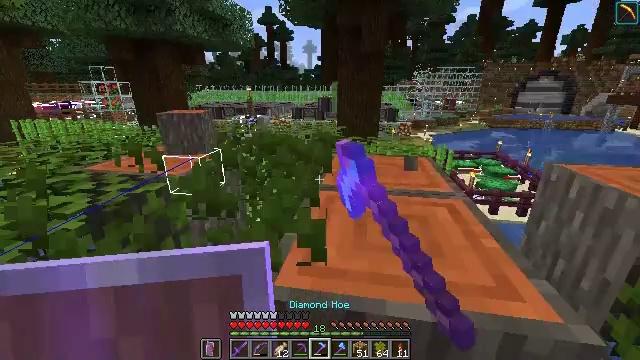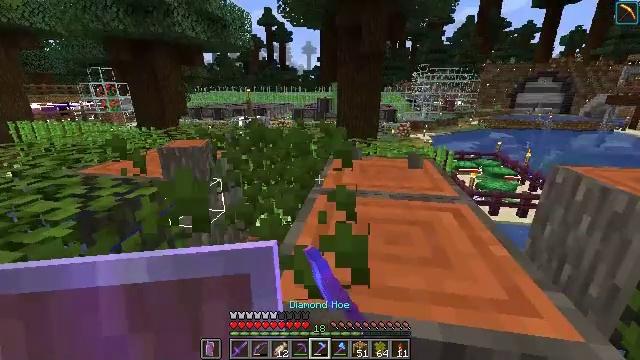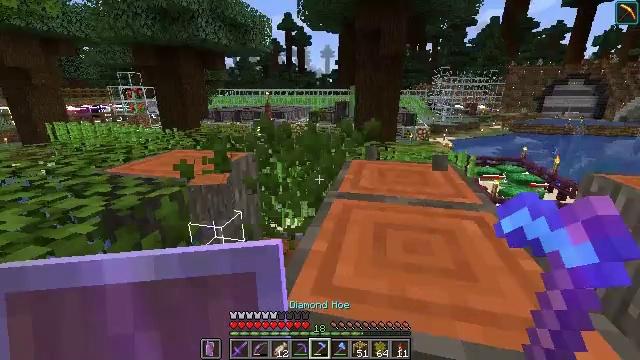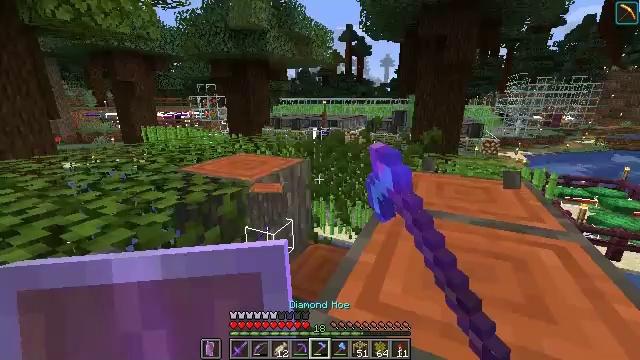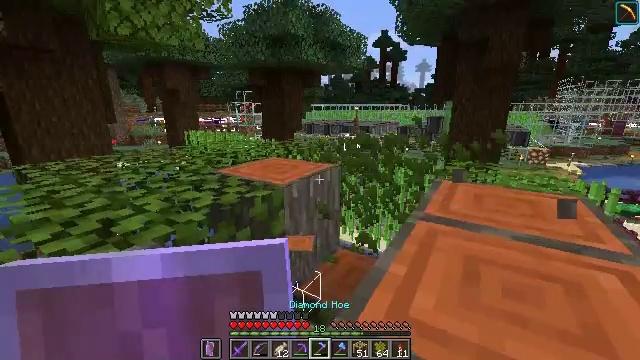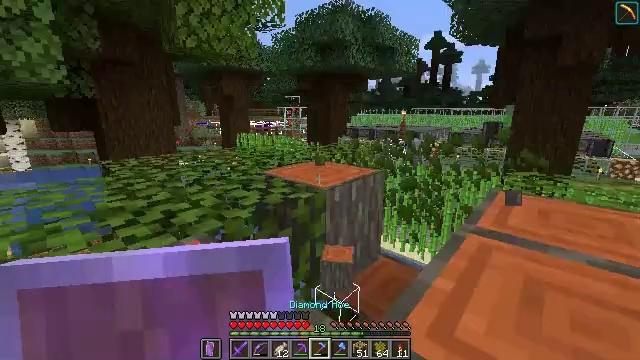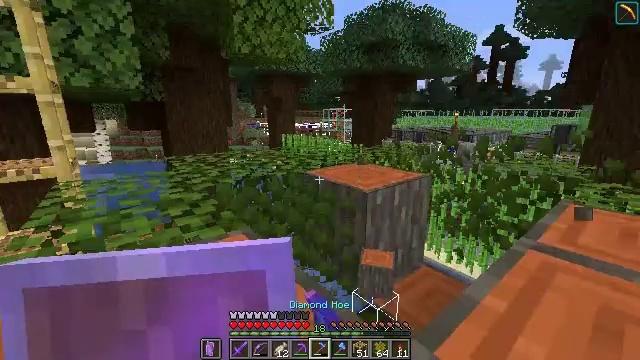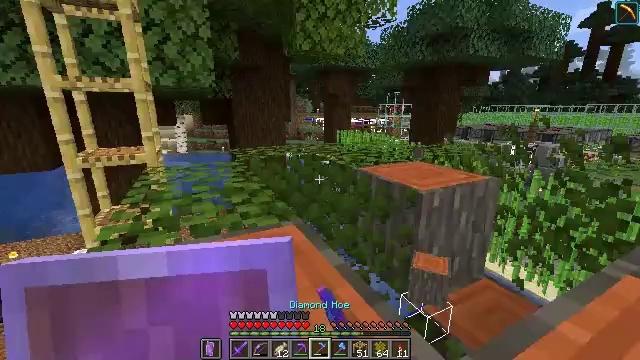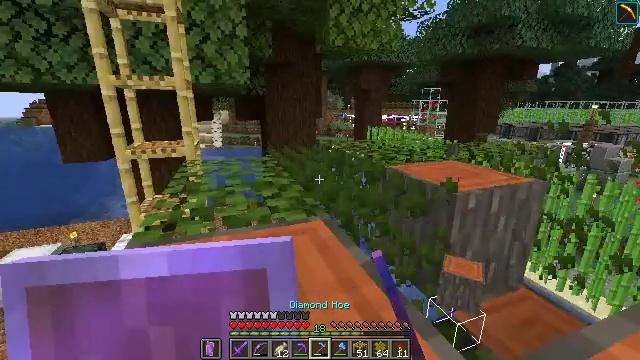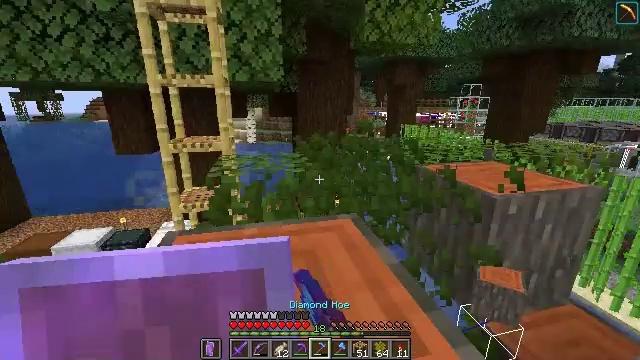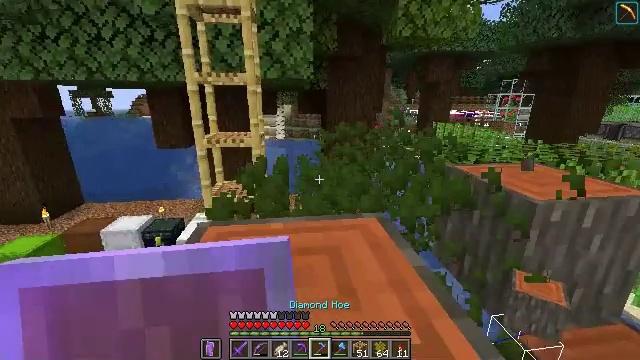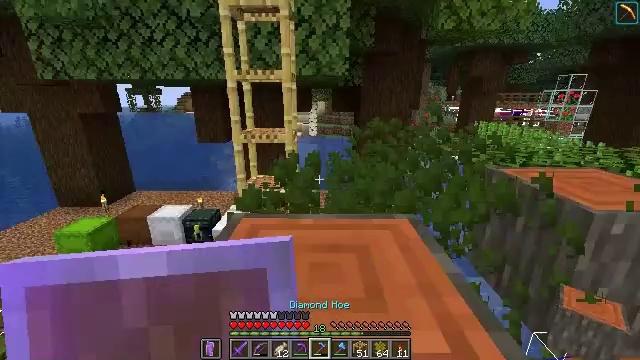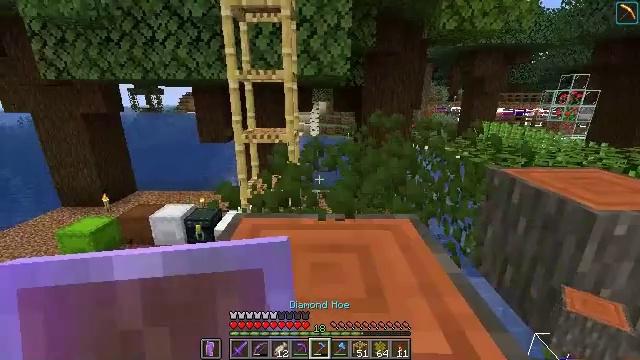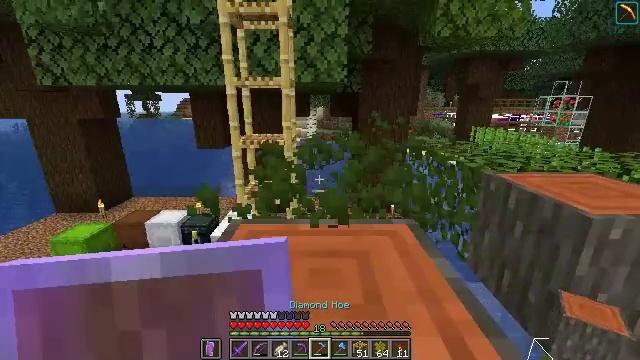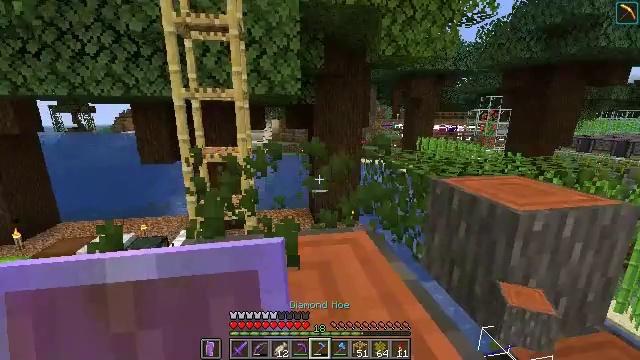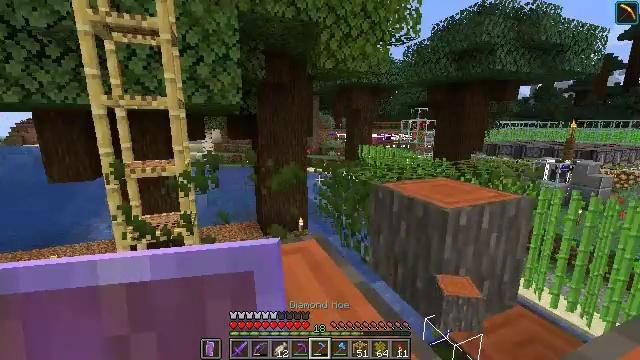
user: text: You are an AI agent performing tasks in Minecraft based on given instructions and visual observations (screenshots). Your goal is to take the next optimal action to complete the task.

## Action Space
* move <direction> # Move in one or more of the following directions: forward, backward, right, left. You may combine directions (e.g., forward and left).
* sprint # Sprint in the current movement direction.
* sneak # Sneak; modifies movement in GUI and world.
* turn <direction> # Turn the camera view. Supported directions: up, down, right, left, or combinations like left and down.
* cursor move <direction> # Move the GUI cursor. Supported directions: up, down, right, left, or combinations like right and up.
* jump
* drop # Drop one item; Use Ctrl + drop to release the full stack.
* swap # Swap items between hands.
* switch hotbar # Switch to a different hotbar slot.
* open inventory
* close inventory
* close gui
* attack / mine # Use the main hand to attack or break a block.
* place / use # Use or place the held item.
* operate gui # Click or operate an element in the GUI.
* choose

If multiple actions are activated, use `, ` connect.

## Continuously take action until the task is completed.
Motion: motion action
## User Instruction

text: Break the acacia leaves to collect them.
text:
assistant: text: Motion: attack / mine
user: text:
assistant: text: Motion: turn left, attack / mine
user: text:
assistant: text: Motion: turn left and up, attack / mine
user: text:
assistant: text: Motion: turn left and up, attack / mine
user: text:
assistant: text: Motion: turn left, attack / mine
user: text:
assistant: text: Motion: turn left, attack / mine
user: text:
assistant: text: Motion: turn left, attack / mine
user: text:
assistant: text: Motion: turn left, attack / mine
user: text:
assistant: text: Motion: turn left, attack / mine
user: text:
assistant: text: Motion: turn left, attack / mine
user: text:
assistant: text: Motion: turn left, attack / mine
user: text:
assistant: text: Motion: attack / mine
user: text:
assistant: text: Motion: turn up, attack / mine
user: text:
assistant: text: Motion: turn right and up, attack / mine
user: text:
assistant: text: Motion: turn right and up, attack / mine
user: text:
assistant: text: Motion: turn right, attack / mine
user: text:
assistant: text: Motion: turn right, attack / mine
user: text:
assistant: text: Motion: turn right, attack / mine
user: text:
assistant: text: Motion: turn right and up, attack / mine
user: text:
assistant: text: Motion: turn right and up, attack / mine
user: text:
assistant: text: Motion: turn right, attack / mine
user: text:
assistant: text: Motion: turn right, attack / mine
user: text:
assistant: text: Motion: turn right, attack / mine
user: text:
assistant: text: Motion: attack / mine
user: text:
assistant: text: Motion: turn right, attack / mine
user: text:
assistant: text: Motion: turn right and down, attack / mine
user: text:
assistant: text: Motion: turn right and down, attack / mine
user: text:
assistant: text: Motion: attack / mine
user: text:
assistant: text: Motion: attack / mine
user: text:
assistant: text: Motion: turn right, attack / mine